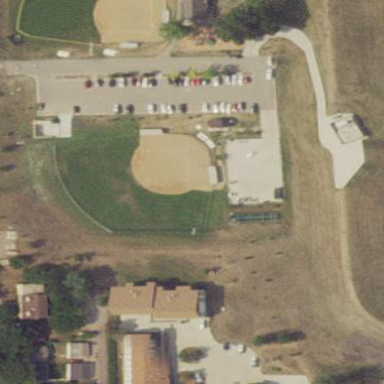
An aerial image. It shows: Softball pitch for leisure land activities.